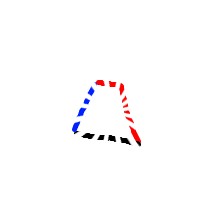
Shape: trapezoid